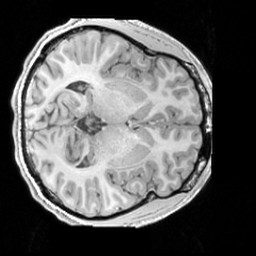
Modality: T1w
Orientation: axial
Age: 23
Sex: male
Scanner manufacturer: siemens
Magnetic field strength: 3 T
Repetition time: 1.63 s
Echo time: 0.00311 s